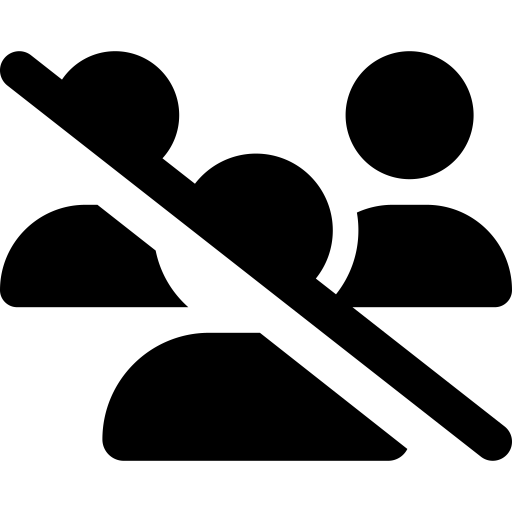
Tags: icon, FontAwesome, fa-icon, solid, users, slash